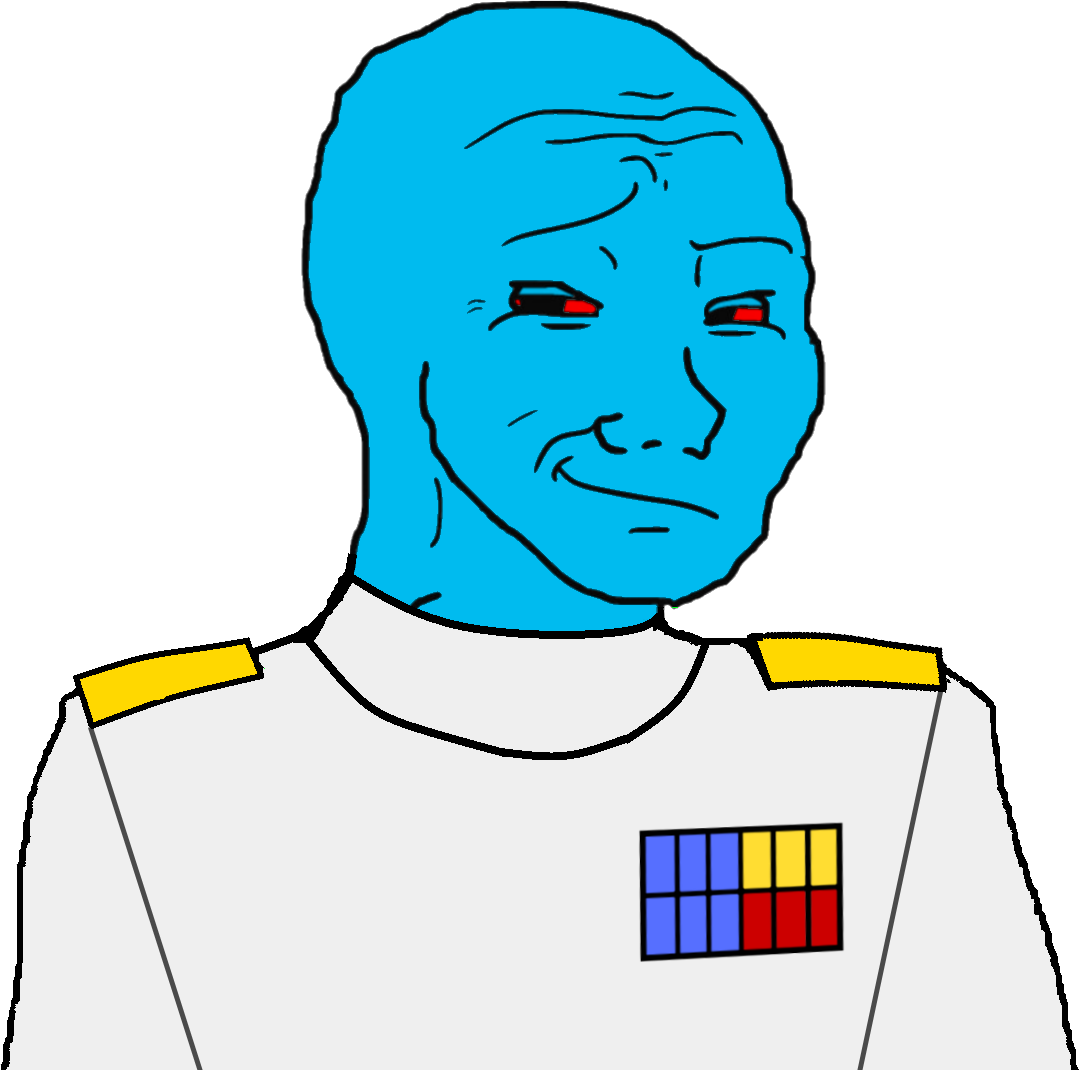
Label: 5_Smugjak